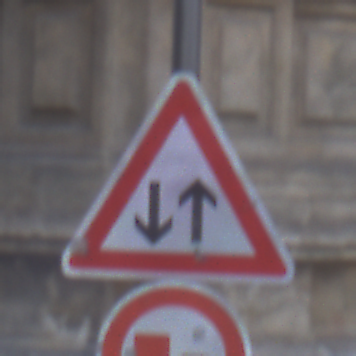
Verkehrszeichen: Gegenverkehr
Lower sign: UeberholverbotKraftfahrzeuge
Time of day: SunriseSunset
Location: Outdoor (Urban)
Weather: PartlyCloudy
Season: NotSpecified
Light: Natural